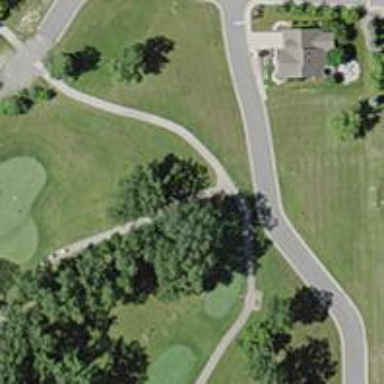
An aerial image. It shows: Grassy area designated as golf tee.